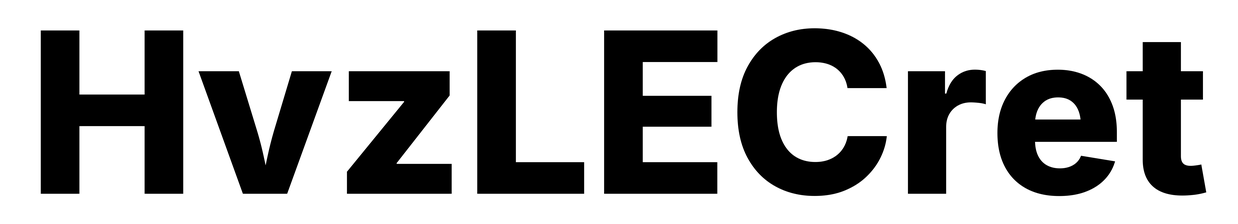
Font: Inter_ExtraBold